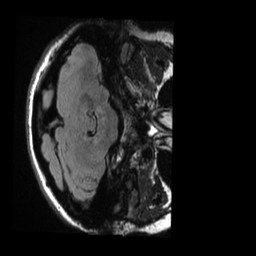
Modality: T1w
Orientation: axial
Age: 20
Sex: female